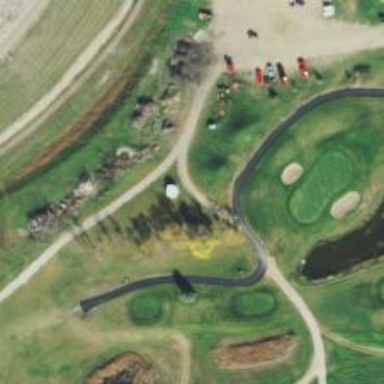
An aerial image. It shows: Footway that serves as golf path.